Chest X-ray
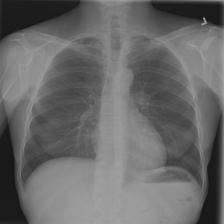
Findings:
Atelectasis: negative
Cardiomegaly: negative
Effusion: negative
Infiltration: negative
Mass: negative
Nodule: negative
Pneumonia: negative
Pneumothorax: negative
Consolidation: negative
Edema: negative
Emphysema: negative
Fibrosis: negative
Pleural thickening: negative
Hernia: negative